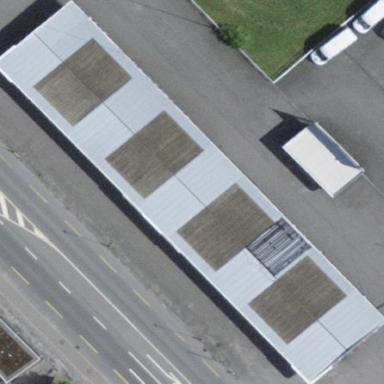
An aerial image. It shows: Building that houses car shop.